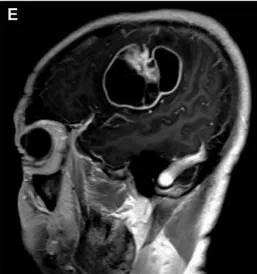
(C-E) Axial, coronal, and parasagittal MRI in T1-weighted contrast-enhanced sequences showing the markedly enhanced margins and solid components of the lesion.
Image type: radiology (mri)